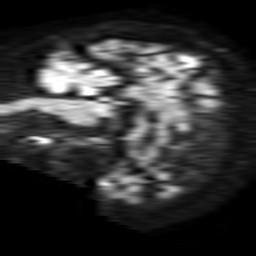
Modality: TRACE
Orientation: sagittal
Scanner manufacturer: philips
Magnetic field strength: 1.5 T
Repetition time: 3.393 s
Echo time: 0.06922 s